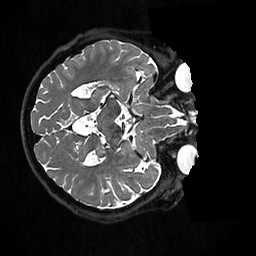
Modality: T2w
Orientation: axial
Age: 64
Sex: female
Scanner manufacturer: ge
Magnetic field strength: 3 T
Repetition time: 3.202 s
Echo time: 0.0665 s